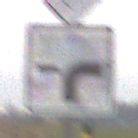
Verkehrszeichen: VerlaufVorfahrtsstrasse9
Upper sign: Vorfahrtsstrasse
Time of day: Midday
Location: Outdoor (RoadRail)
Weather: Overcast
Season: NotSpecified
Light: Natural